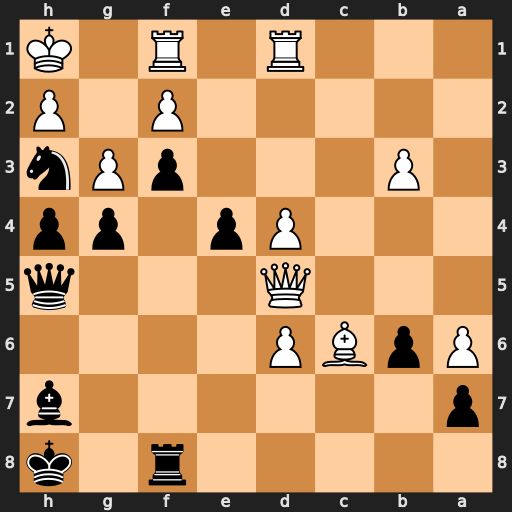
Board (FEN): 5r1k/p6b/PpBP4/3Q3q/3Pp1pp/1P3pPn/5P1P/3R1R1K
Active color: b
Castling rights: -
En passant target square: -
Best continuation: hxg3 fxg3 Qxd5